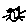
Label: cat